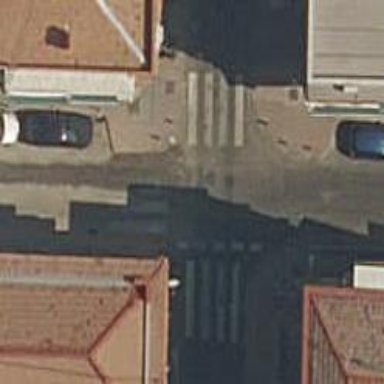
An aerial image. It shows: Uncontrolled zebra crossing on the road.